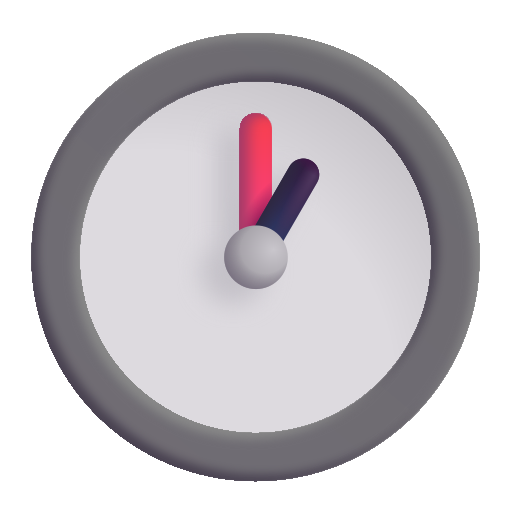
one oclock color